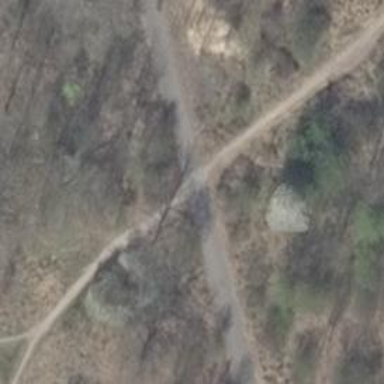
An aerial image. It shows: Ground path.